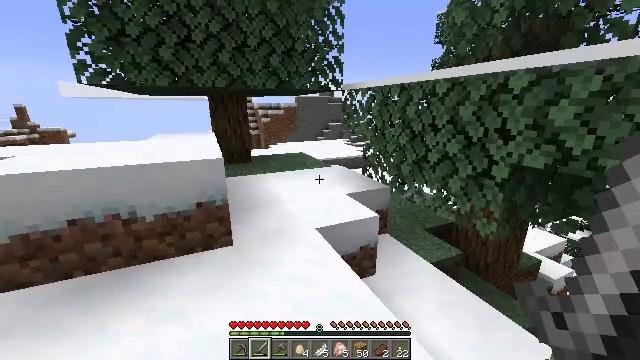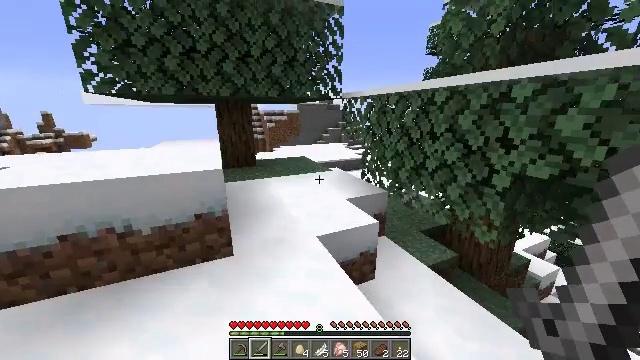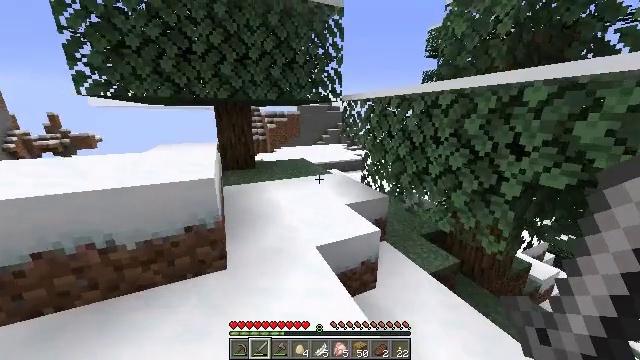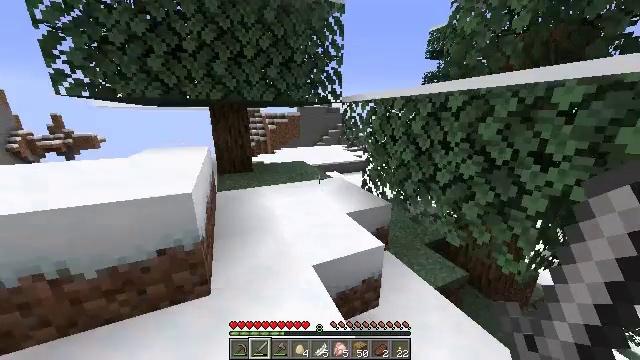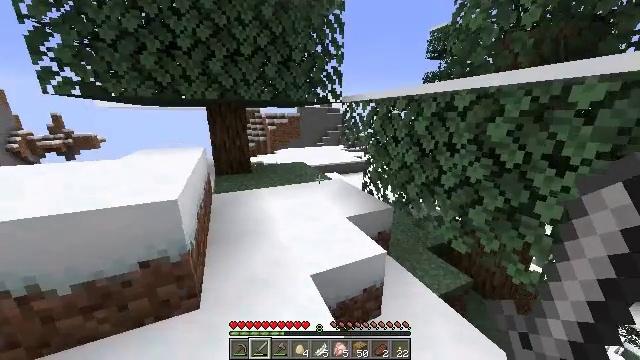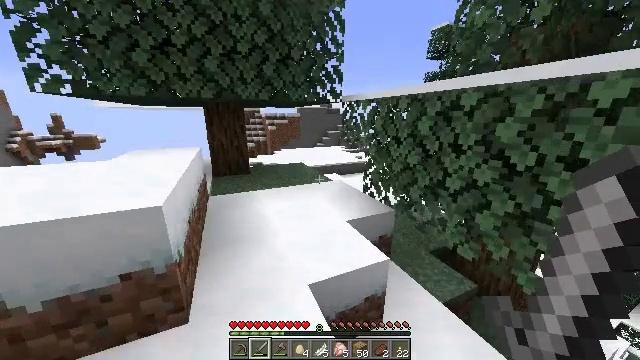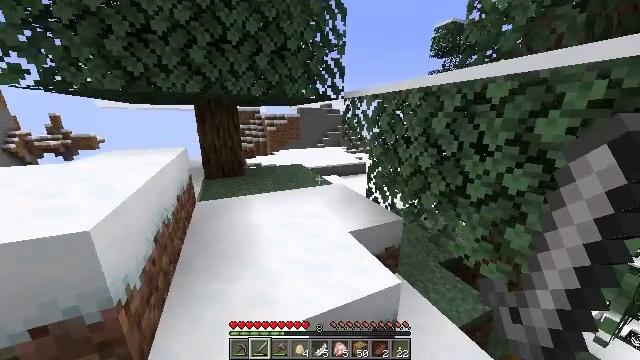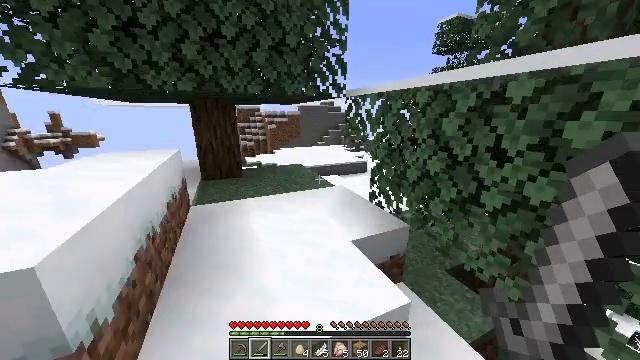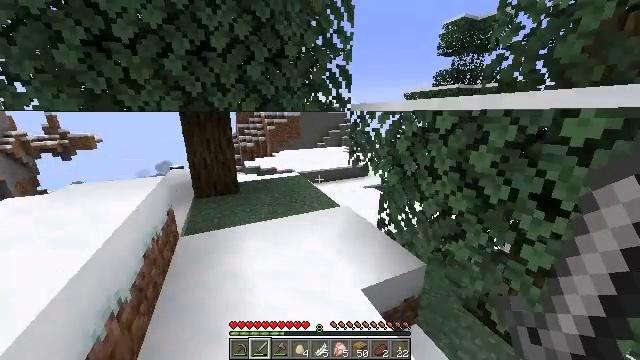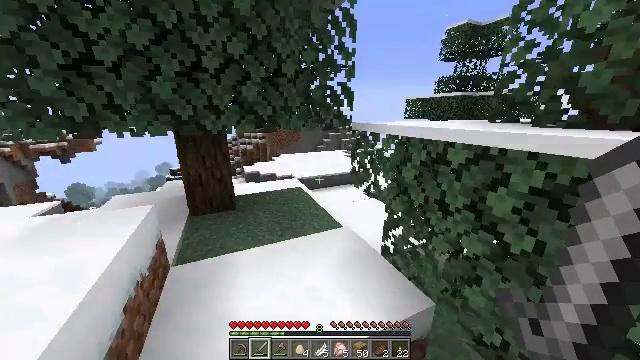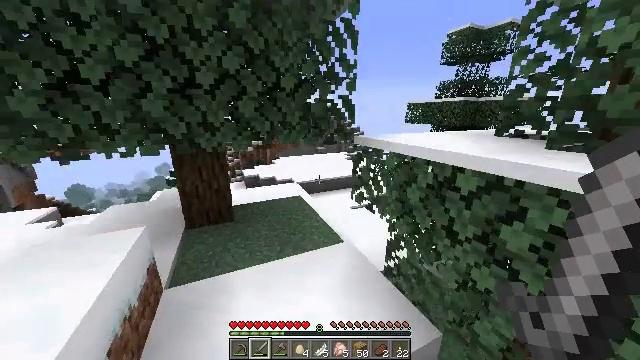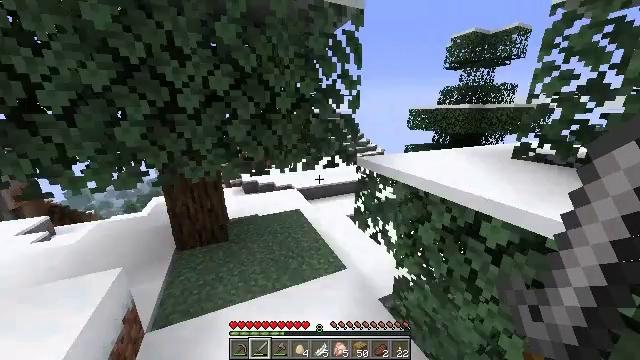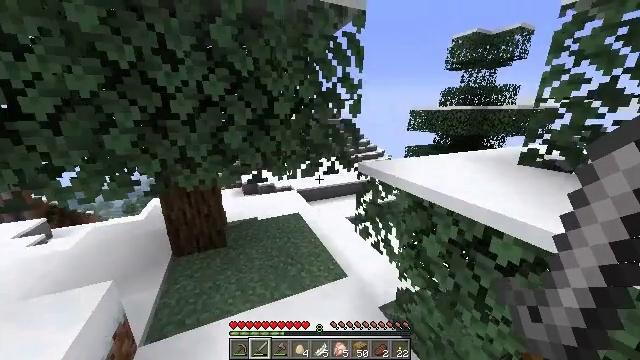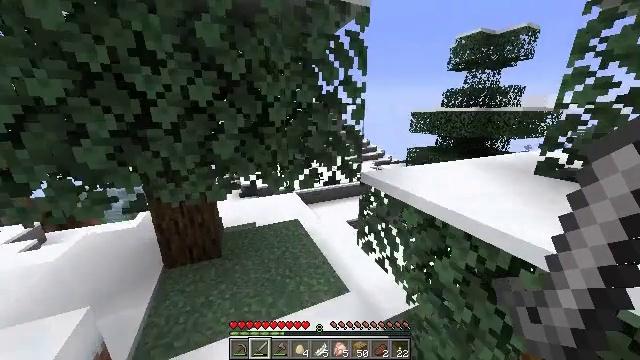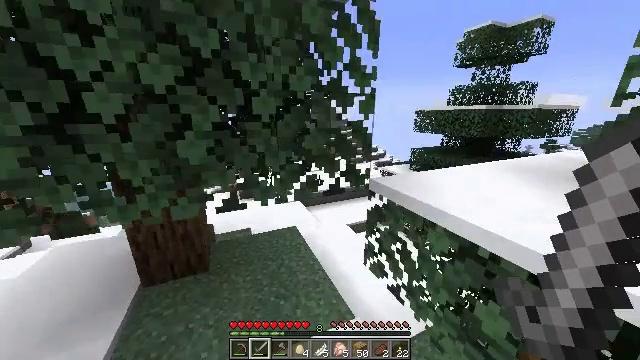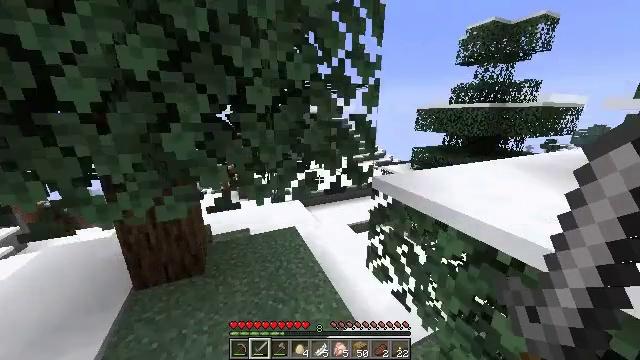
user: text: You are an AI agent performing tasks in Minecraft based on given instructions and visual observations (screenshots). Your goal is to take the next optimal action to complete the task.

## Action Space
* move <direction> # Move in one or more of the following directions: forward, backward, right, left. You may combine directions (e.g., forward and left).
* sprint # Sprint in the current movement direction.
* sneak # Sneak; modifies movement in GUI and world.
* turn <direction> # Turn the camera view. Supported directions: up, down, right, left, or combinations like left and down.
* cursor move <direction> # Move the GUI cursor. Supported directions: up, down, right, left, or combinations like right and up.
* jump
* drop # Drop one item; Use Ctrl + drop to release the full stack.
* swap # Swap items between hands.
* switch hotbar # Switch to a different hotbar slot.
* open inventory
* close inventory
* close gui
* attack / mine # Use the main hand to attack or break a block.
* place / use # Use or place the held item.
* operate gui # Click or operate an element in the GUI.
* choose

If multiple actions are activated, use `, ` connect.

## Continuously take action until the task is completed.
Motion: motion action
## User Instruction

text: Hunt animals.
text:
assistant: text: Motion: move forward, sprint
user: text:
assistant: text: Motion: move forward, sprint
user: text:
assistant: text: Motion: move forward, sprint
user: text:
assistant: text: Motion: move forward, sprint
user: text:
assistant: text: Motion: move forward, sprint
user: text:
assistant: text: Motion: move forward, sprint
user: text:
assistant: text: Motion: move forward, sprint
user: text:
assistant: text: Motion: move forward, sprint, jump
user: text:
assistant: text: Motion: move forward, sprint, jump
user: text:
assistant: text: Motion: move forward, sprint, jump
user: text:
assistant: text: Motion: move forward, sprint, jump
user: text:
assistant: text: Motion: move forward, sprint, jump
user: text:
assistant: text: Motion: move forward, sprint
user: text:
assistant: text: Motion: move forward, sprint
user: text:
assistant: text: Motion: move forward, sprint
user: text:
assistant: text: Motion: move forward, sprint
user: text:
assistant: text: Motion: move forward, sprint
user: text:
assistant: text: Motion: move forward, sprint
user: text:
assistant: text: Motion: move forward, sprint
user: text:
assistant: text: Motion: move forward, sprint
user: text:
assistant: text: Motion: move forward, sprint
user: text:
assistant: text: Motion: move forward, sprint
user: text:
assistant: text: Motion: move forward, sprint, turn left
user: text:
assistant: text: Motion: move forward, sprint
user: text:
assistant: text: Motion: move forward, sprint
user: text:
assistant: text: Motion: move forward, sprint
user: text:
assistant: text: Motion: move forward, sprint
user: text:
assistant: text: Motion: move forward, sprint
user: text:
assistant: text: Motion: move forward, sprint
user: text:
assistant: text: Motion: move forward, sprint, turn left